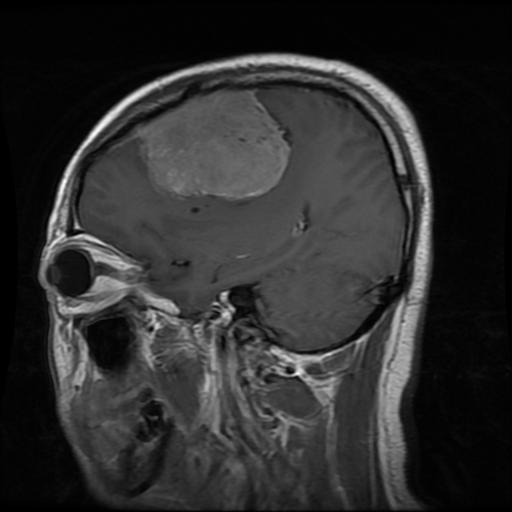
Label: meningioma